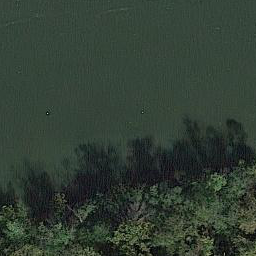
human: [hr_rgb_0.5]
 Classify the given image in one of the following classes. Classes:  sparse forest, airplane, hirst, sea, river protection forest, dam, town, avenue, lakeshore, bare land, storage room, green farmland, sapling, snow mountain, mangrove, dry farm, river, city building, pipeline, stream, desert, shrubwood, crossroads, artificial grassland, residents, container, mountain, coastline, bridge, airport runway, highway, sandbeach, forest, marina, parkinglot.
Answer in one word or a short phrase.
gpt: river protection forest